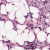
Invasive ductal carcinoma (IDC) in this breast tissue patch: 1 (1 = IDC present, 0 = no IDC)